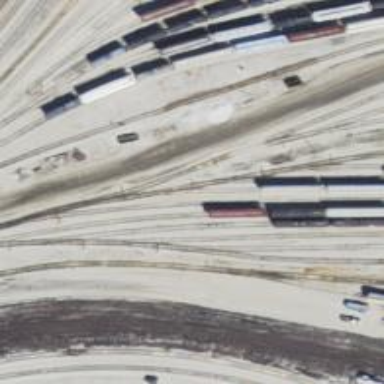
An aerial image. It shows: Rail spur service.